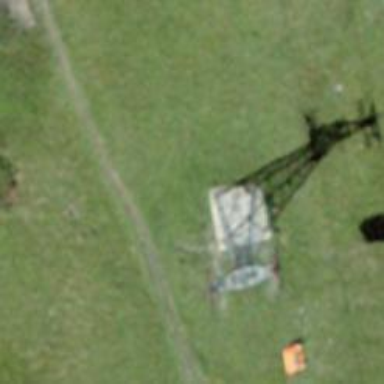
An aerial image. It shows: Pylon used for aerialway.